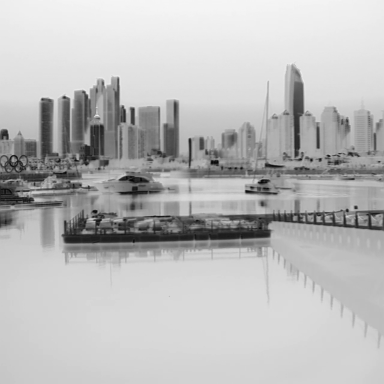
There are three canoes in the infrared image.